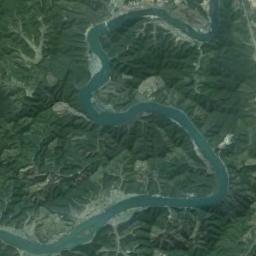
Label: river